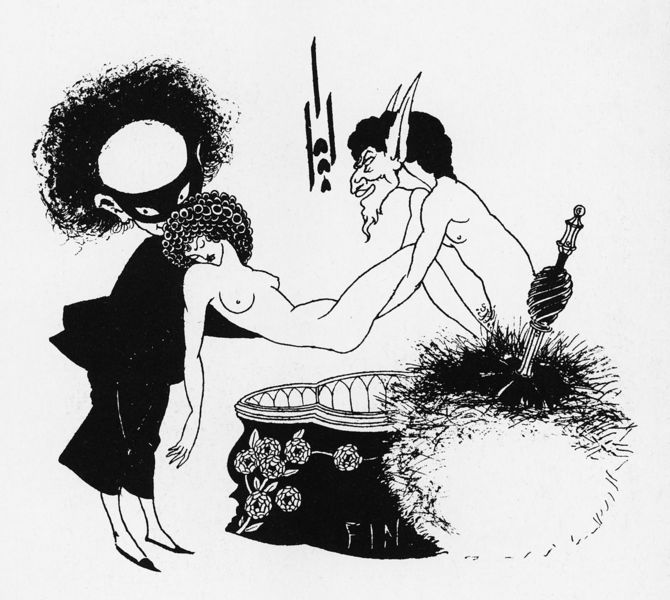
Titel: Die Beerdigung von Salome (cul-de-lampe)
Künstler: Aubrey Beardsley
Schlagwörter: akt, kopf, mann, nackt, weiß, frauen, blume, blumen, brust, busen, frau, kleid, schwarz, skizze, zeichnung, rose, muster, bart, arme, augen, böse, tod, haare, locken, ohren, ranken, beine, grafik, glatze, bett, bauch, oberkörper, ziegenbart, tusche, maske, nakt, druck, schwarz-weiß, schwert, degen, tinte, herzen, wanne, beardsley, sarg, ende, teufel, pan, herz, hörner, zepter, zeichnugn, puschel, oren, nakct, fin, bocksbeinig, maskiert, en, aubrey, puderquast, frau nackt maske